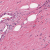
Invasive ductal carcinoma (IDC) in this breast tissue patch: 0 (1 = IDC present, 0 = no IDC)